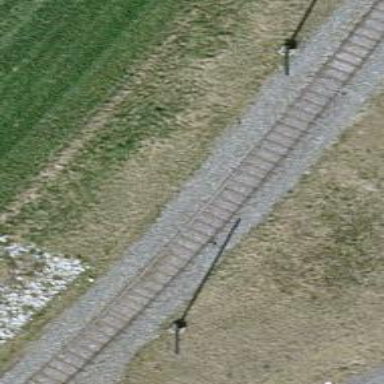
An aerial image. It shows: Single-track electrified railway spur with contact line for service.